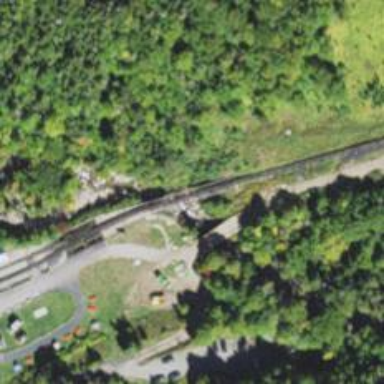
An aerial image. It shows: Preserved railway bridge.